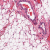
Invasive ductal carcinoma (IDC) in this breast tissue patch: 0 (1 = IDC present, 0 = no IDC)